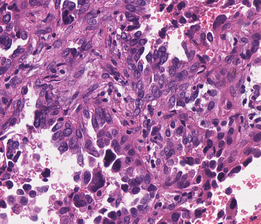
Tumor epithelial tissue: yes
Tumor-associated stroma tissue: yes
Normal tissue: no